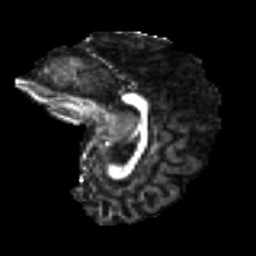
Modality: FA
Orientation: sagittal
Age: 21
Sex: female
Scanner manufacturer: ge
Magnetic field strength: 3 T
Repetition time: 7.8 s
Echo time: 0.0606 s